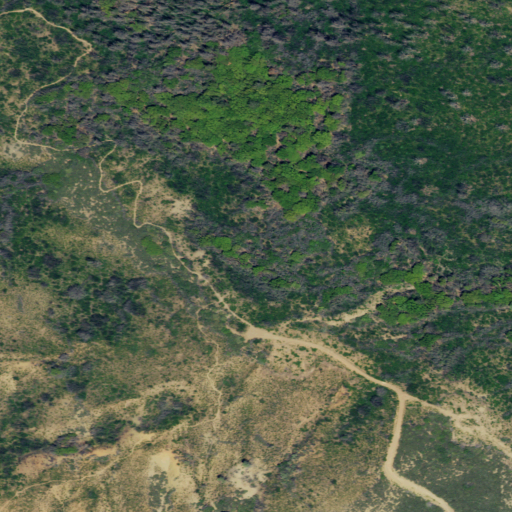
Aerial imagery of mountain in California named Baldy Mountain containing shrub, grassland, open development, and evergreen forest